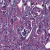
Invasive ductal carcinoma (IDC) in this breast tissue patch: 1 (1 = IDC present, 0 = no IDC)